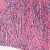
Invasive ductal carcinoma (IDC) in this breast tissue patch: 1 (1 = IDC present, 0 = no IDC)